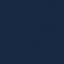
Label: SeaLake